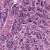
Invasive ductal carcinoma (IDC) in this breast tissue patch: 1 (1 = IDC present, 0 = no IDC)